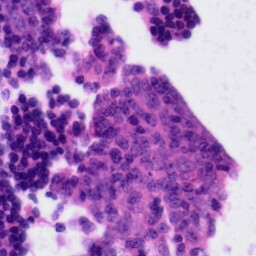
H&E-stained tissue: Tonsil